Question: '''
import turtle
def main():
t=turtle
s=int(input("Enter the length of each square: "))
t.screensize(2000,2000,"lightblue")
for row in range(0,5):
for column in range(0,5):
if (row+column)%2==0:
t.pendown()
t.fillcolor("black")
t.begin_fill()
square(s,row,column)
else:
t.pendown()
t.fillcolor("white")
t.begin_fill()
square(s,row,column)
t.goto(s+row*s,s+column*s)
def square(s,row,column):
t=turtle
t.penup()
n=0
for count in range(4):
t.pendown()
t.forward(s)
t.left(90)
t.end_fill()
t.penup()
main()
'''
So today I was given an assignment that asked me to create a 5 by 5 checkerboard. So far, I have this code which manages to create most of the checkerboard. However, I still have a mistake somewhere or I am missing some key information.

The attached picture shows what the program looks like with the error.
The program started by creating the black square, which can be seen on the bottom left corner. Then it worked up until the top right corner, where the empty space can be seen.
Please help.
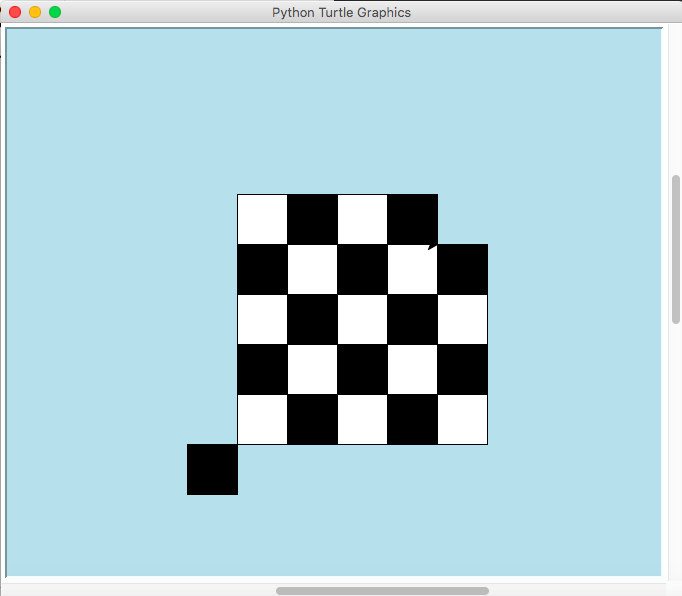
Answer: Moving 't.goto(s+row*s,s+column*s)' to beginning of inner for loop does the trick.
Basically we need to move turtle to starting position first and then start drawing.
I also cleaned up the code to put redundant lines inside 'square' function.
Also, added 't.penup()' so that turtle doesn't show draw until it has reached starting position and start drawing.
'''
import turtle
def main():
t=turtle
t.penup()
s=int(input("Enter the length of each square: "))
t.screensize(2000,2000,"lightblue")
for row in range(0,5):
for column in range(0,5):
t.goto(s+row*s,s+column*s)
if (row+column)%2==0:
square(s,row,column,"black")
else:
square(s,row,column,"white")
def square(s,row,column,color):
t=turtle
t.pendown()
t.fillcolor(color)
t.begin_fill()
t.penup()
n=0
for count in range(4):
t.pendown()
t.forward(s)
t.left(90)
t.end_fill()
t.penup()
main()
'''
<URL>